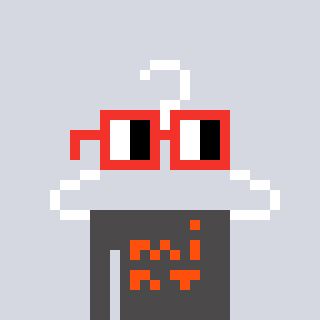
a pixel art character with square red glasses, a hanger-shaped head and a grayscale-colored body on a cool background